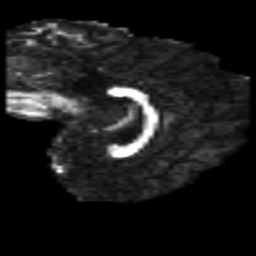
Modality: FA
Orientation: sagittal
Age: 18
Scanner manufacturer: philips
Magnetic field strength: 3 T
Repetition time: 8.606 s
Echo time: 0.1268 s